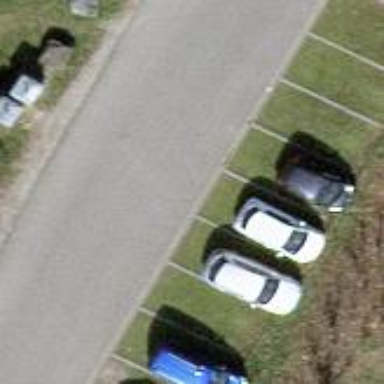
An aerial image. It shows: Street-side parking on grass.